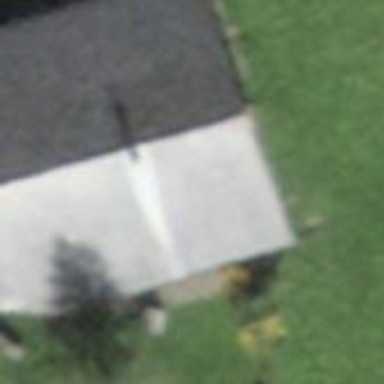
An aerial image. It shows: Cabin.